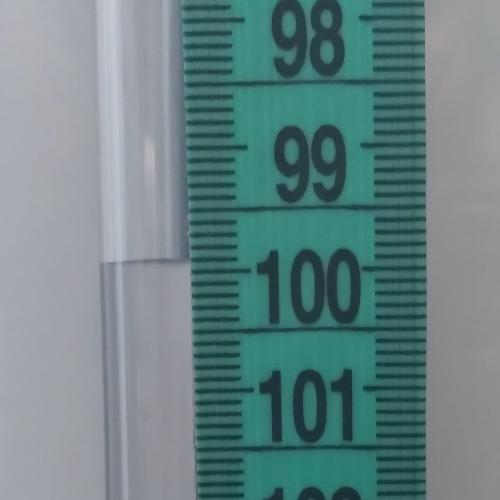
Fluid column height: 99.9 cm